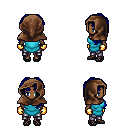
a pixel art fantasy rpg character, female body template, human, dark skin, teal tunic, metal pants, blue princess hairstyle, cloth hood, gold gloves, ghillies, four views (front, back, left, right), 2x2 character sprite sheet, small pixel art, hard edges, no anti-aliasing